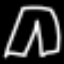
Label: pants